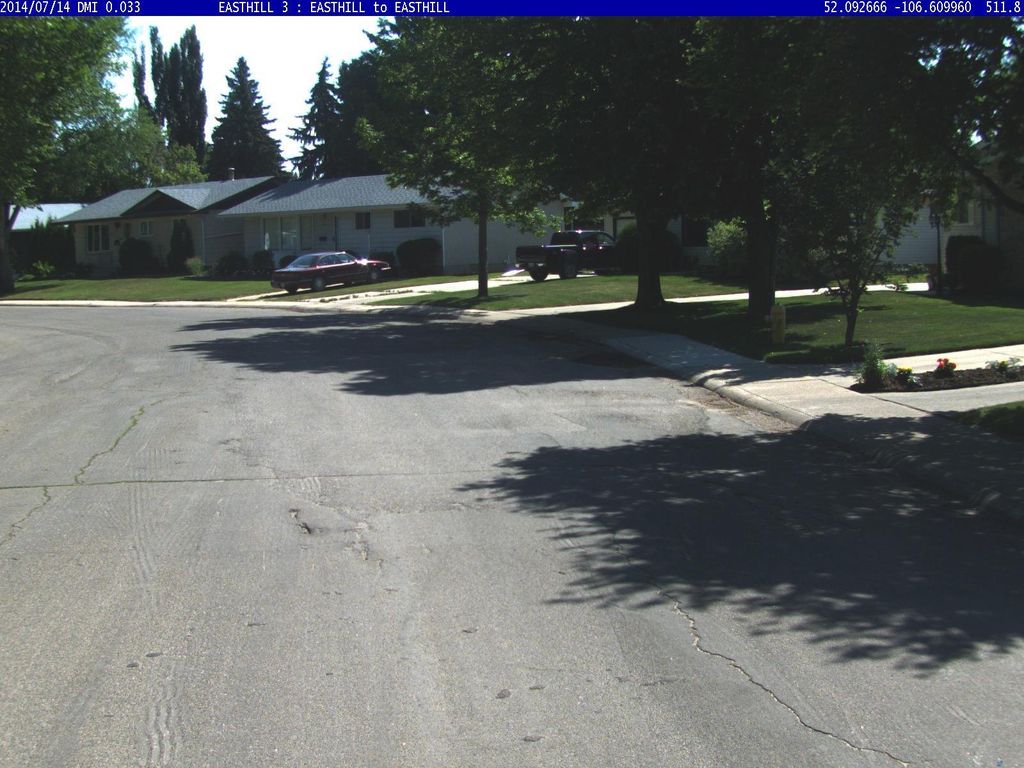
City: saskatoon